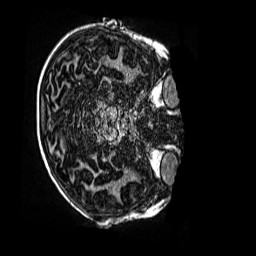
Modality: MP2RAGE
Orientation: axial
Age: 11
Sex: male
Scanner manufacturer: siemens
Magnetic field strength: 3 T
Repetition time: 4 s
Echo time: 0.00299 s